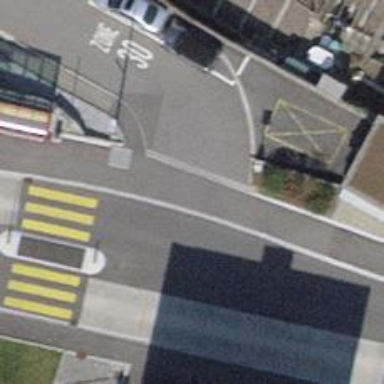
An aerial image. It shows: Unmarked crossing with traffic calming table.